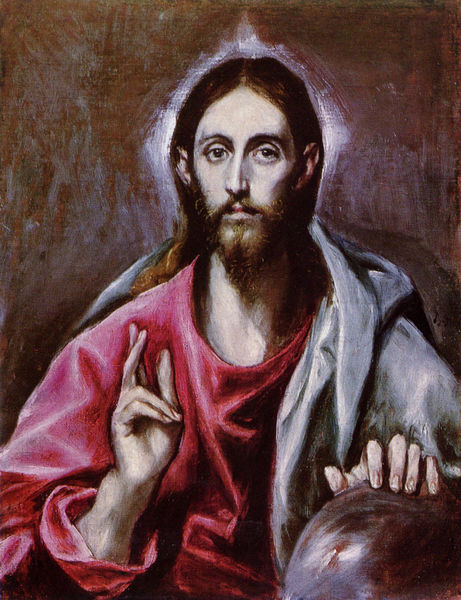
Titel: Der Erlöser
Künstler: El Greco
Standort: Edinburgh
Institution: National Gallery of Scotland
Schlagwörter: blau, dunkel, gemälde, gott, hand, mann, schatten, umhang, weiß, ausschnitt, braun, finger, frisur, geste, grau, haar, hell, kleid, licht, mund, nase, ohr, profil, schwarz, zeichen, ölbild, blick, rot, tuch, malerei, bart, wand, arme, augen, blass, falten, gesicht, halten, kragen, lang, ärmel, bildnis, hals, hände, portrait, porträt, öl, auge, gewand, haare, lange haare, mantel, pose, stoff, kontrast, locken, mittelscheitel, ohren, scheitel, spanien, modern, manteau, leuchten, schimmer, hintegrund, spanisch, expressionistisch, strahlen, kugel, herrscher, spitzbart, schein, gestus, heiligenschein, wangenknochen, abstehende ohren, nimbus, christus, jesus, segen, segnen, segnung, rouge, bleich, graublau, frontalität, heiliger, ansehen, heilig, christ, welt, el greco, peinture, sohn, gekreuzt, gewandfalten, weltkugel, huile, kreuznimbus, segensgestus, zeigegestus, aurore, aura, visage, tableau, durer, segnend, greco, saint, boule, collection de uehhh, segnet, handzeichen, doigts, mains, dürer, jesu, solarium, pohr, friedensgestus